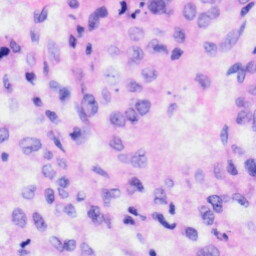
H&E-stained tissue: Liver